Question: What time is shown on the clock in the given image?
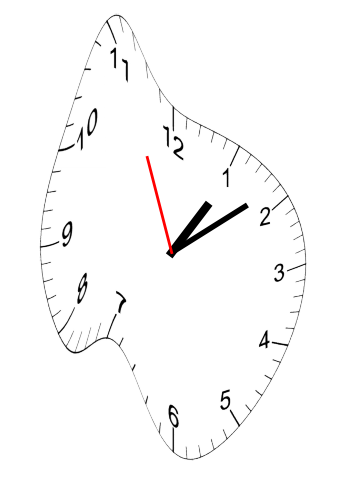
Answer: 01:08:56